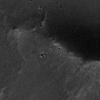
Atmospheric dust classification: not_dusty